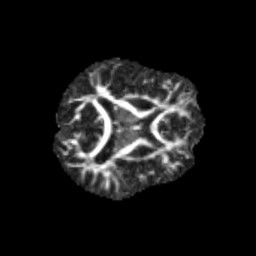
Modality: FA
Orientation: axial
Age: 11
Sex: male
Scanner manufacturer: siemens
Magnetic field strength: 3 T
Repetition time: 3.8 s
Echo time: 0.07 s